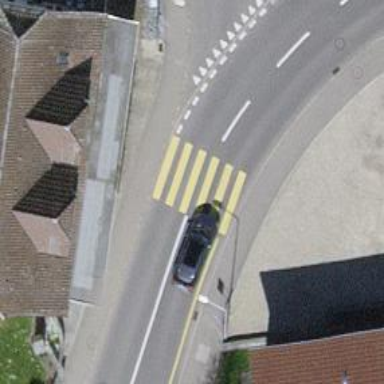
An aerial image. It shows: Footway with zebra crossing.